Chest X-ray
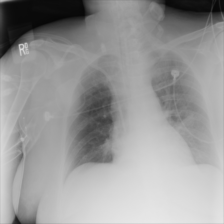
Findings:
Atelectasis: positive
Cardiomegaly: negative
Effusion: negative
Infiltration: negative
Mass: negative
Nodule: negative
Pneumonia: negative
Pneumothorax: negative
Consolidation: negative
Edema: negative
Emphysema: negative
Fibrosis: negative
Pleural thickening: negative
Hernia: negative